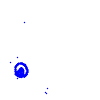
Particle: electron